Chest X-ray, PA view. Patient: 58 years old, sex F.
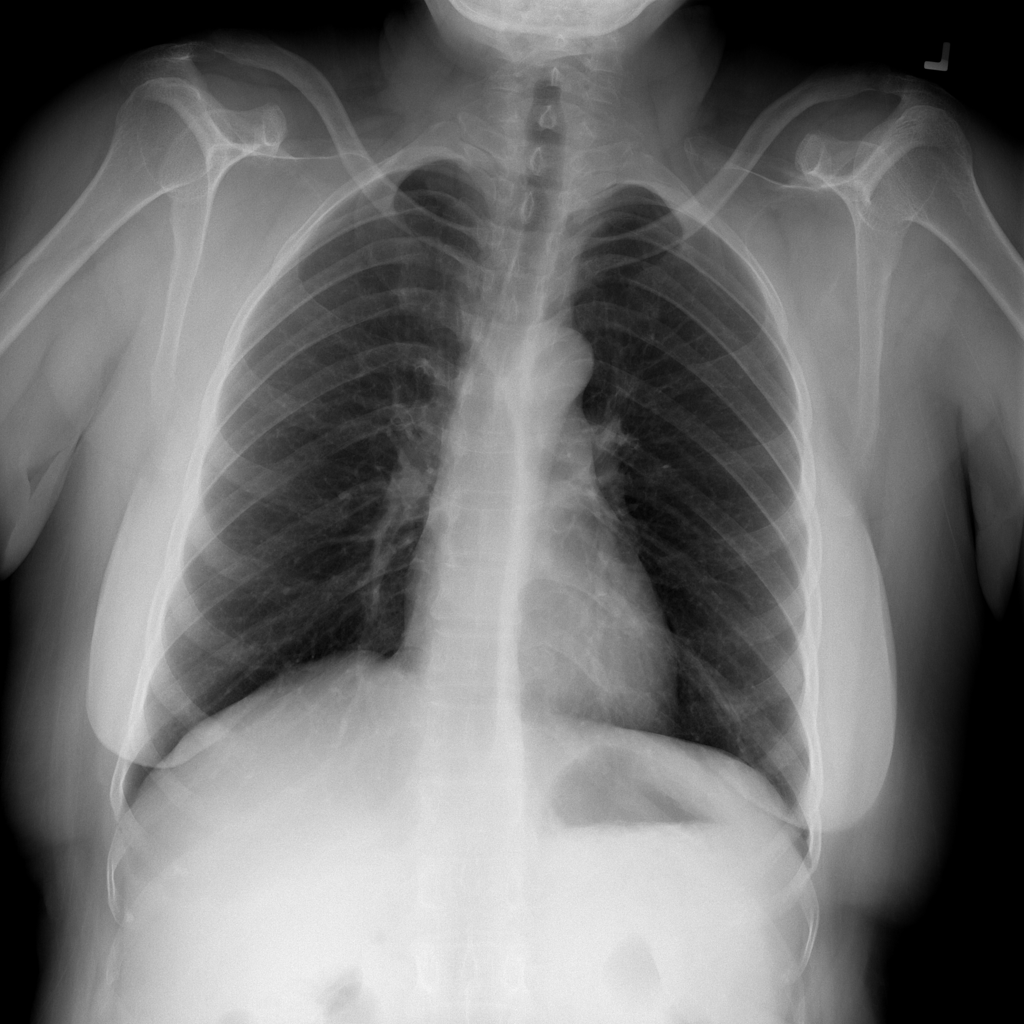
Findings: Infiltration